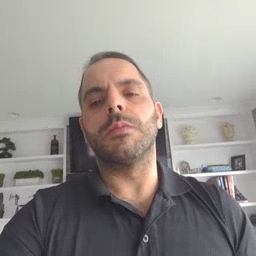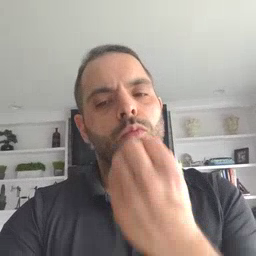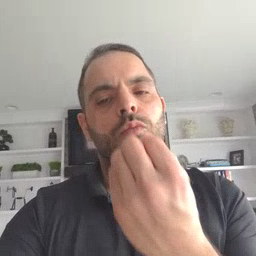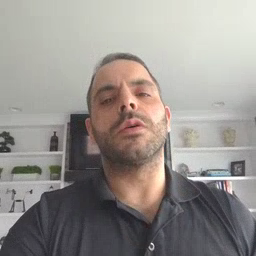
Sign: kiss